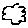
Label: cloud